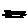
Label: line